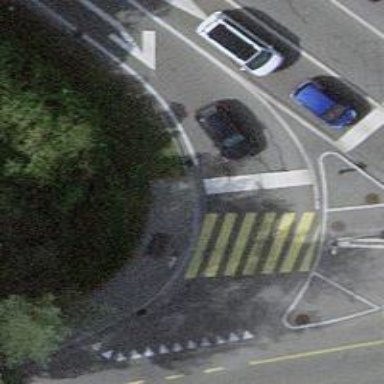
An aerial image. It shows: Asphalt footway with crossing controlled by traffic signals.